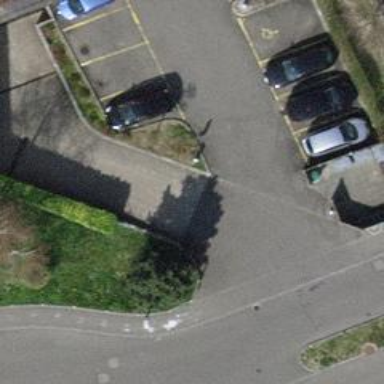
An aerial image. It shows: Parking aisle designated as service road.